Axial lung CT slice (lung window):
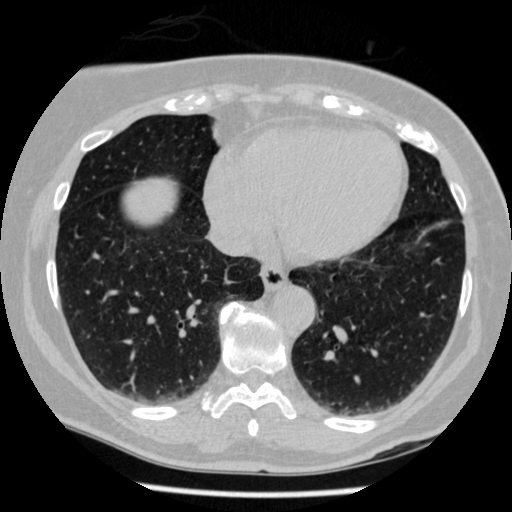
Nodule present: no